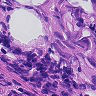
Metastatic tissue present: yes